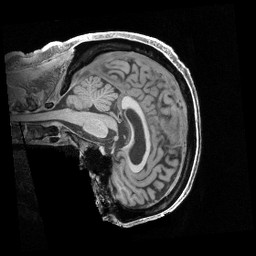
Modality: T1w
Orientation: sagittal
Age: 76
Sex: male
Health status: healthy
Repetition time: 2.4 s
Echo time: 0.00222 s